Question: i'm populating a list view to view my record, i've the following code...
'''
super.onCreate(savedInstanceState);
setContentView(R.layout.total);
ArrayList<Object> results = new ArrayList<Object>();
// -- SQLiteOpenHelper dbHelper = new DatabaseHelper(this, SAMPLE_DB_NAME, null, 1);
SQLiteDatabase myDB = this.openOrCreateDatabase(SAMPLE_DB_NAME, SQLiteDatabase.OPEN_READONLY, null);
try {
/* Create the Database (no Errors if it already exists) */
myDB.execSQL("PRAGMA foreign_keys = ON;");
// -- openOrCreateDatabase(name, mode, factory)
// myDB = dbHelper.getReadableDatabase();
Cursor c = myDB.query(DatabaseHelper.SAMPLE_TABLE_NAME, null, null, null, null, null, null);
Cursor d = myDB.query(DatabaseHelper.SAMPLE_TABLE_NAMES, null, null, null, null, null, null);
/* Check if our result was valid. */
if (c != null && d != null) {
c.moveToFirst(); // it's very important to do this action otherwise your Cursor object did not get work
d.moveToFirst();
char cust_name = (char) c.getColumnIndex("cust_name");
char pro_name = (char) d.getColumnIndex("pro_name");
int pro_price = (int) d.getColumnIndex("pro_price");
/* Check if at least one Result was returned. */
if (c.isFirst() && d.isFirst()) {
int i = 0;
/* Loop through all Results */
do {
i++;
String cust_nameColumnIndex = c.getString(cust_name);
String pro_nameColumnIndex = c.getString(pro_name);
int pro_priceColumnIndex = c.getInt(pro_price);
/* Add current Entry to results. */
results.add("" + i + ": " + cust_name + " (" + pro_name + ": " + pro_price + ")");
} while (c.moveToNext()&& d.moveToNext());
}
}
} catch (SQLiteException e) {
} finally {
if (myDB != null)
myDB.close();
}
// -- android.R.layout.simple_list_item_1 is object which belong to ListActivity itself
// -- you only need to add list object in your main layout file
this.setListAdapter(new ArrayAdapter<Object>(this, android.R.layout.simple_list_item_1, results));
}
'''
total.xml
'''
<ListView
android:id="@id/android:list"
android:layout_width="fill_parent"
android:layout_height="380dp"
android:cacheColorHint="#<PHONE>" >
</ListView>
'''
the data is successfully inserted to sqlite (confirmed from adb shell)...it gives me garbage value...can any one please figure out the issue....Thanks in advance

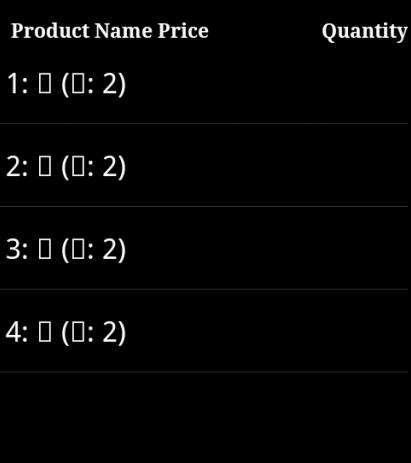
Answer: That is not garbage values references(memory) addresses, use below code it will work.
'''
do {
i++;
String cust_nameColumnIndex = c.getString(cust_name);
String pro_nameColumnIndex = c.getString(pro_name);
int pro_priceColumnIndex = c.getInt(pro_price);
/* Add current Entry to results. */
results.add("" + i + ": " + cust_nameColumnIndex + " (" + pro_nameColumnIndex + ": " + pro_priceColumnIndex + ")");
} while (c.moveToNext()&& d.moveToNext());
this.setListAdapter(new ArrayAdapter<Object>(this, android.R.layout.simple_list_item_1, (String[]) results.toArray(new String[0])));
'''